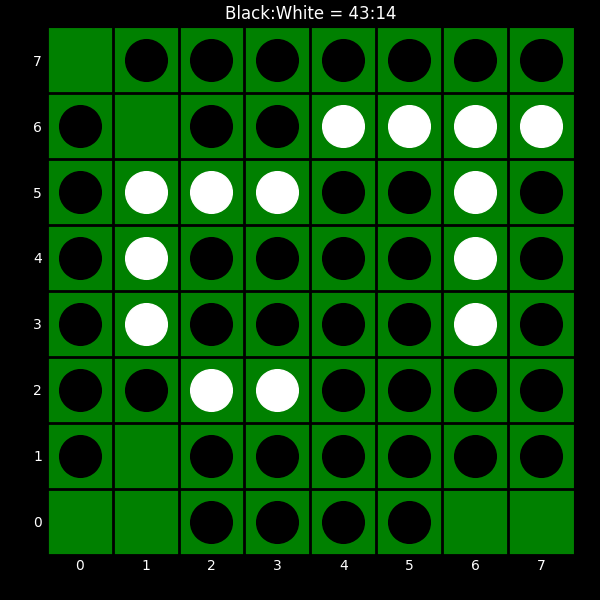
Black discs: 43
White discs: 14